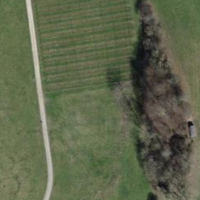
EUNIS habitat code: 25
Species observed at this site:
Chorthippus biguttulus
Prunus padus
Gomphocerippus rufus